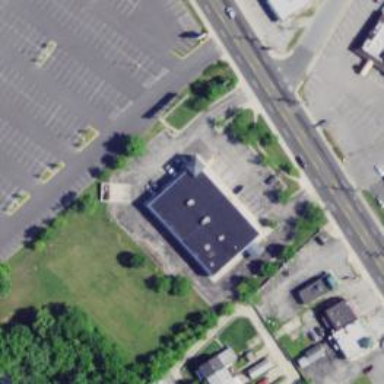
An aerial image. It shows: Retail building.